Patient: sex F, age 39
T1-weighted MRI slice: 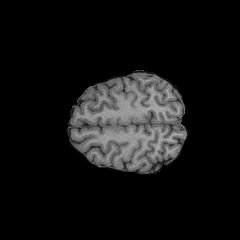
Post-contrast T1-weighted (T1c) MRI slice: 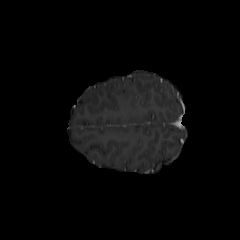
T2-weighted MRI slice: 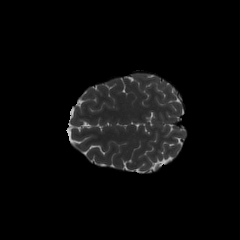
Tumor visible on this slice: no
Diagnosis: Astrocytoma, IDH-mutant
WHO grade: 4